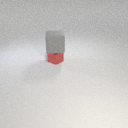
small red metal cube below large gray rubber cube